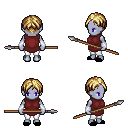
a pixel art fantasy rpg character, female body template, dark elf, purple skin, maroon tunic, white pants, blonde parted hairstyle, white cloth bracers, black slippers, spear, four views (front, back, left, right), 2x2 character sprite sheet, small pixel art, hard edges, no anti-aliasing